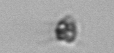
Label: Pyramimonas